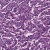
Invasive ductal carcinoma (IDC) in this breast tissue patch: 1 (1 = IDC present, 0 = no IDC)